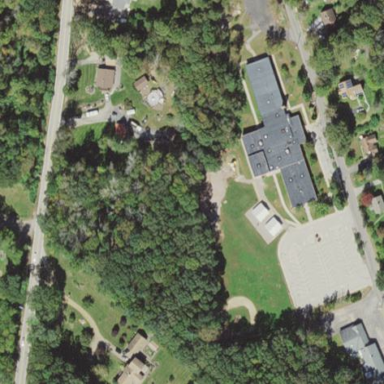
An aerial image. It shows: School.